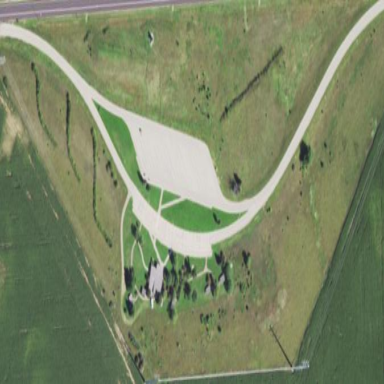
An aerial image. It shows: Rest area along the road.